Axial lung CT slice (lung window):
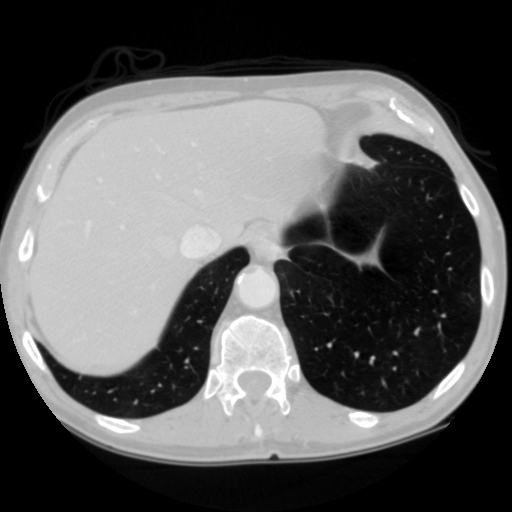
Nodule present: no